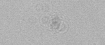
Label: camera_spot